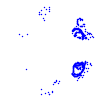
Particle: kaon